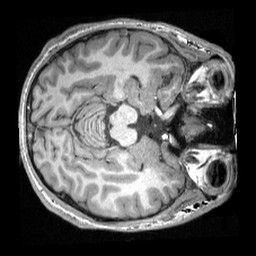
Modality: T1w
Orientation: axial
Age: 20
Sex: male
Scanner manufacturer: siemens
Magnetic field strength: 3 T
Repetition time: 2.3 s
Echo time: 0.00308 s